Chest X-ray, PA view. Patient: 66 years old, sex F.
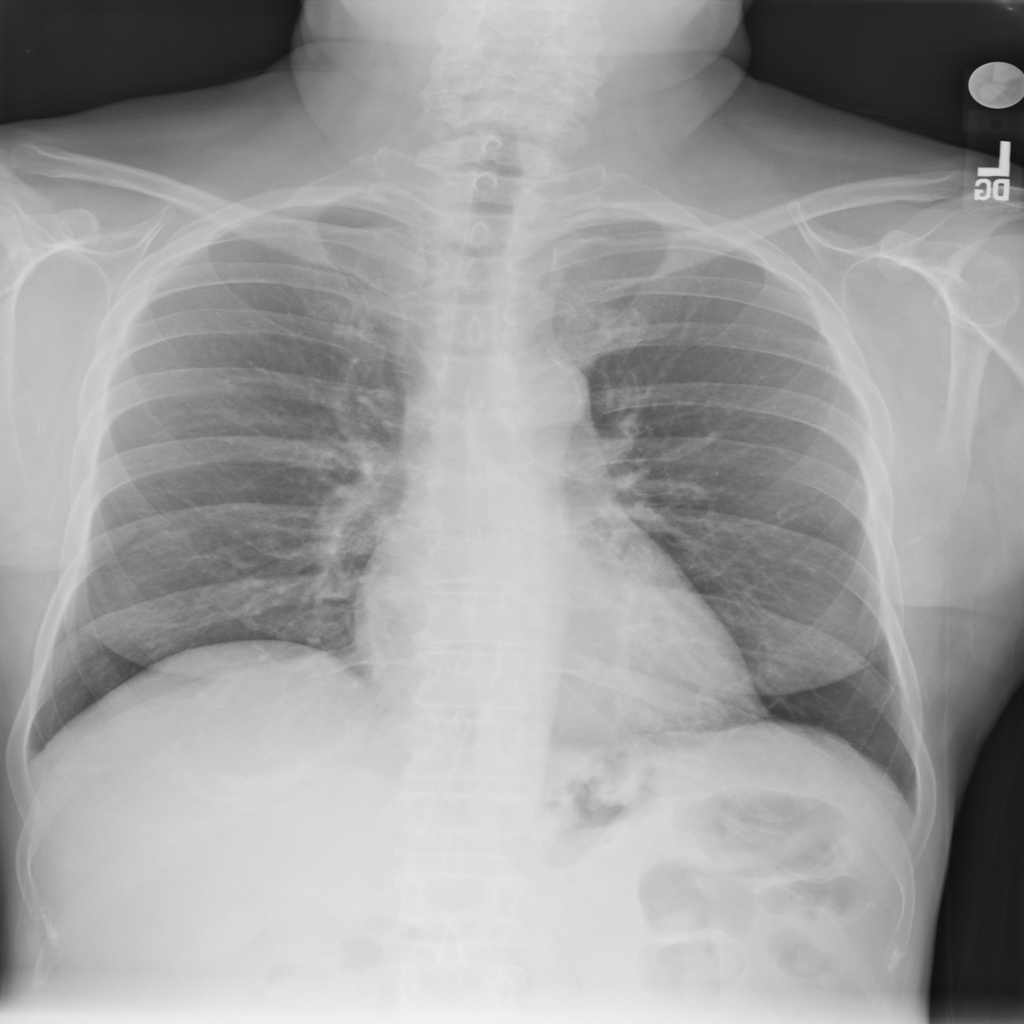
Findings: No Finding